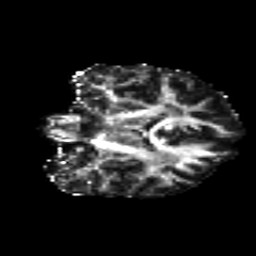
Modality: FA
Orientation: coronal
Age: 24
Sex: female
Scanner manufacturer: siemens
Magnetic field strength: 3 T
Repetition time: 8.8 s
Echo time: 0.085 s